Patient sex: M
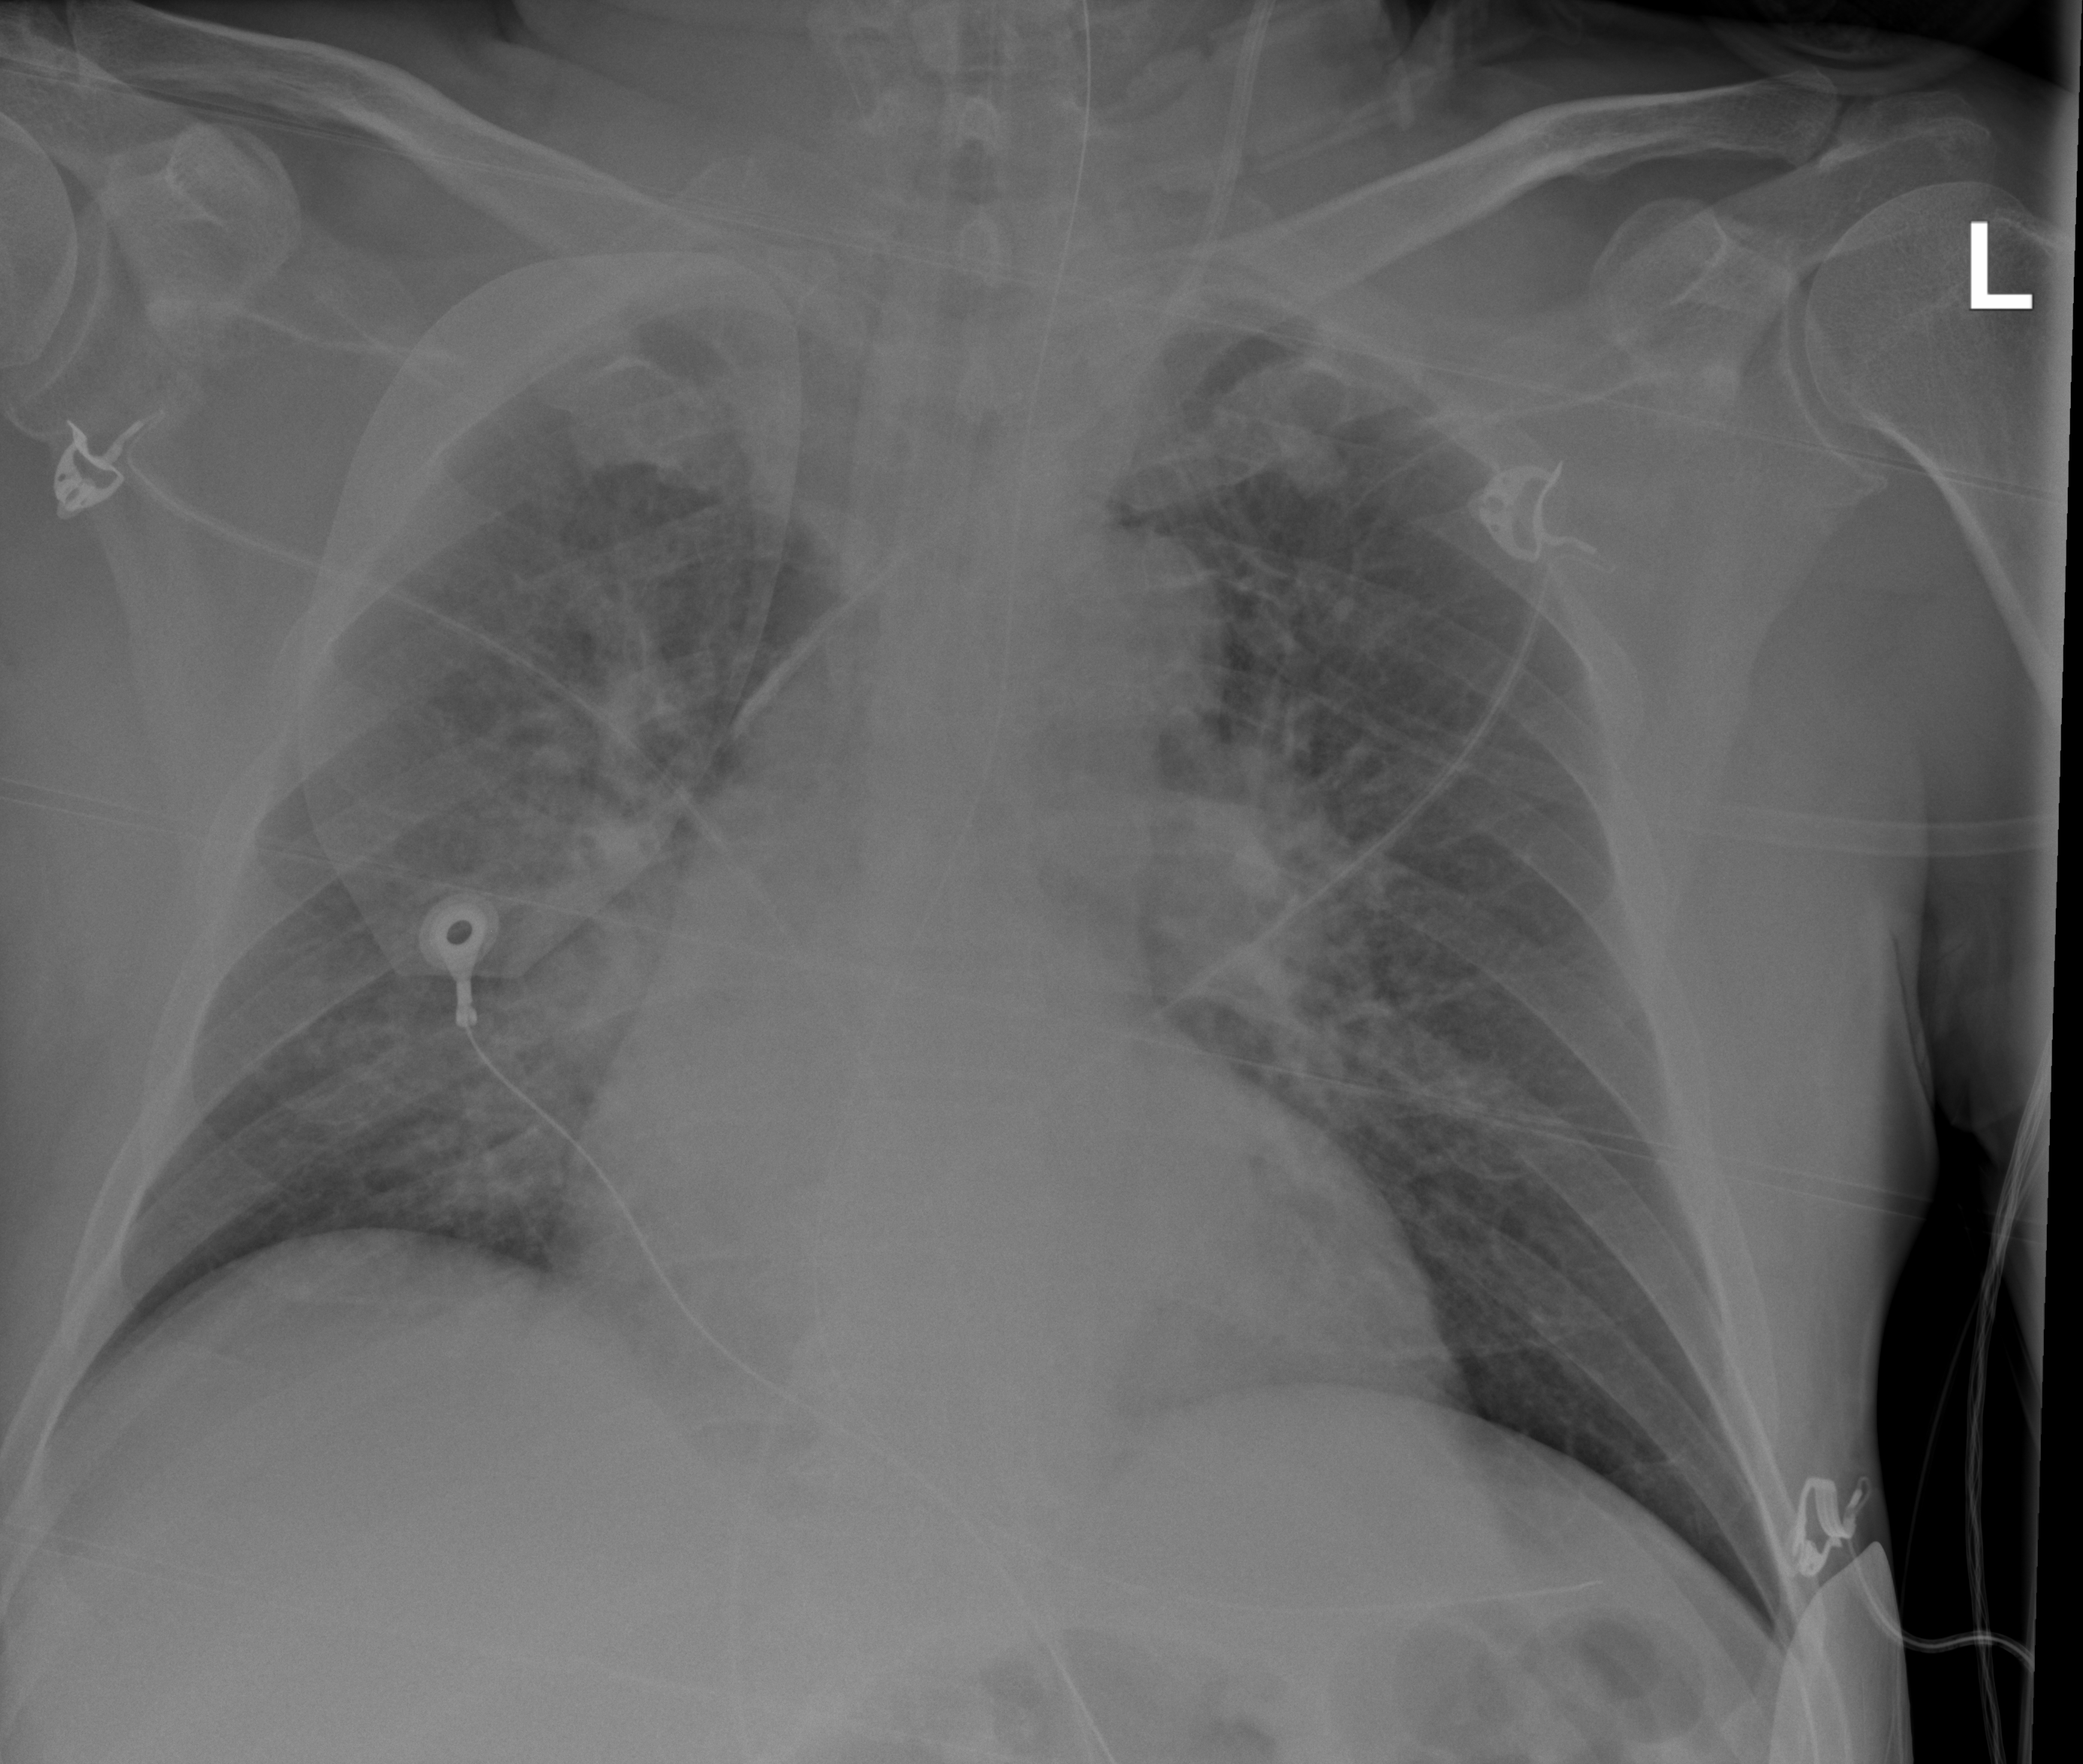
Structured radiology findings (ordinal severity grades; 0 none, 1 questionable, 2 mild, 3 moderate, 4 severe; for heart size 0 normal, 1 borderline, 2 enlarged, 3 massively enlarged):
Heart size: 0
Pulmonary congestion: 0
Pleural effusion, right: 0
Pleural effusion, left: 0
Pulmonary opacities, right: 3
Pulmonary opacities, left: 2
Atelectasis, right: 0
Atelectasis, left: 0